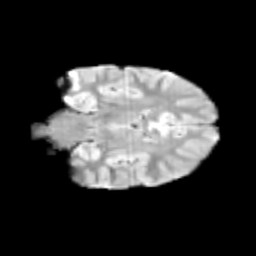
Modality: T2w
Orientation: coronal
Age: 9
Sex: male
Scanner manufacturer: siemens
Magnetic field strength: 3 T
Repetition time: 3.8 s
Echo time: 0.07 s